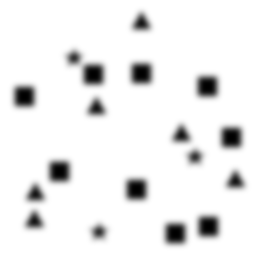
Squares: 9
Triangles: 6
Stars: 3
Total shapes: 18